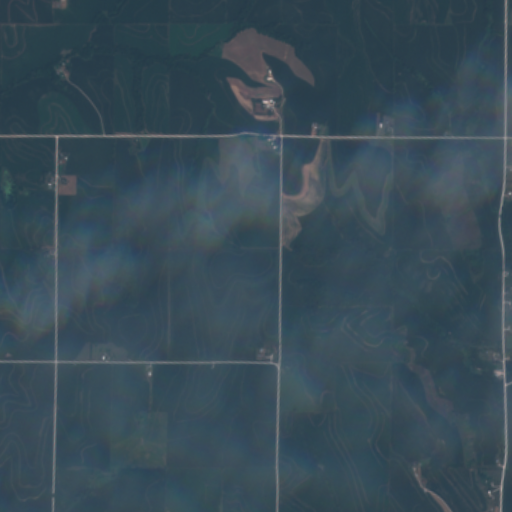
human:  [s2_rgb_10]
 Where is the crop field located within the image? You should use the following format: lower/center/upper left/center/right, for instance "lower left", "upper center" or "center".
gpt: The crop field is located in the lower right of the image.
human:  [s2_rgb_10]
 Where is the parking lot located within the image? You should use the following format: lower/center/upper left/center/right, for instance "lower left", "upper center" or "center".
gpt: There is no parking lot in the image.